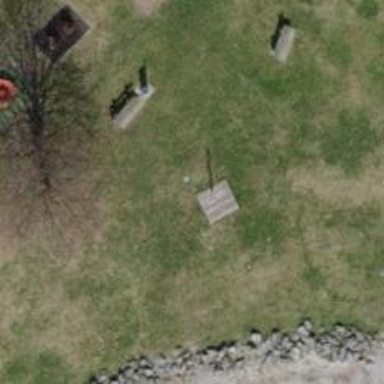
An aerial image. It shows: Outdoor area.